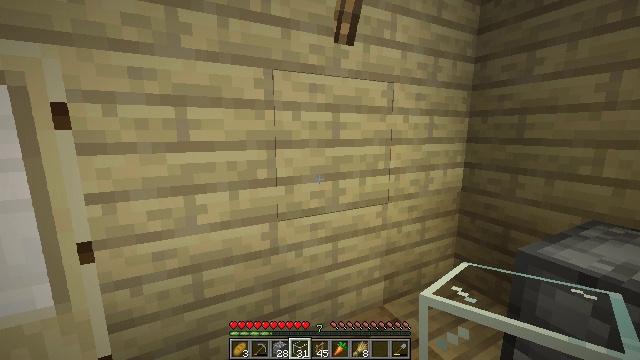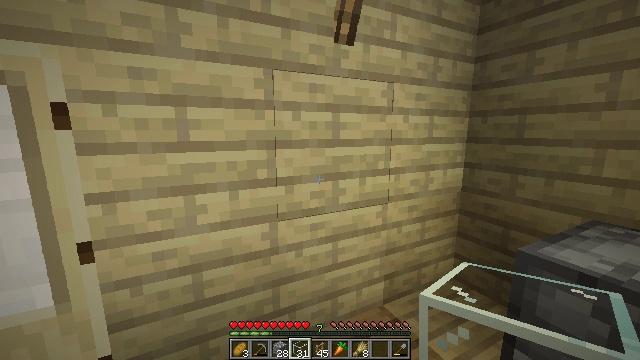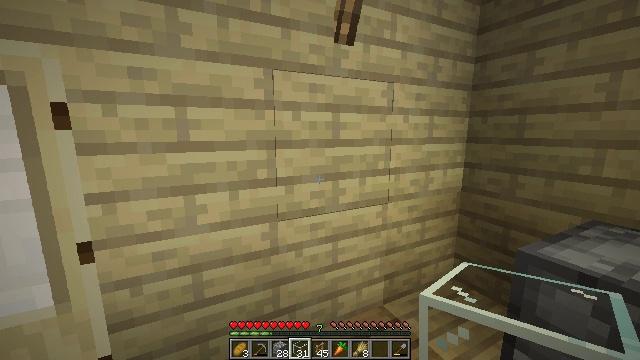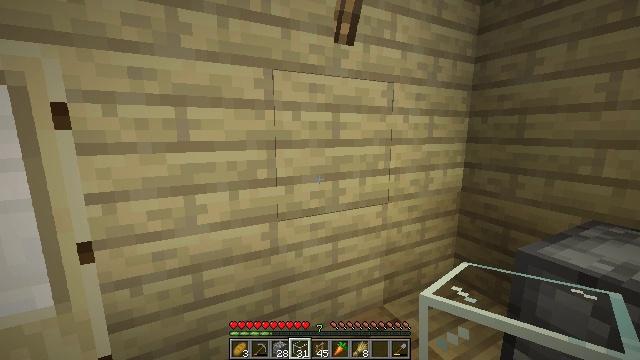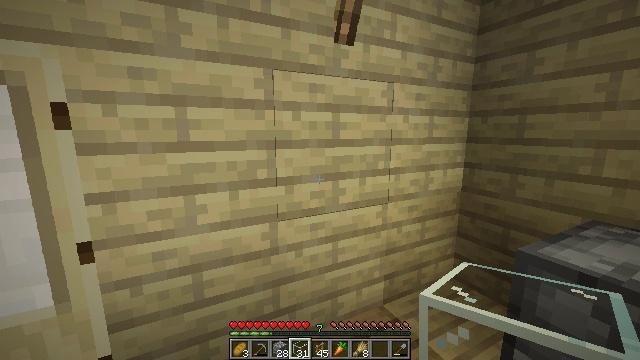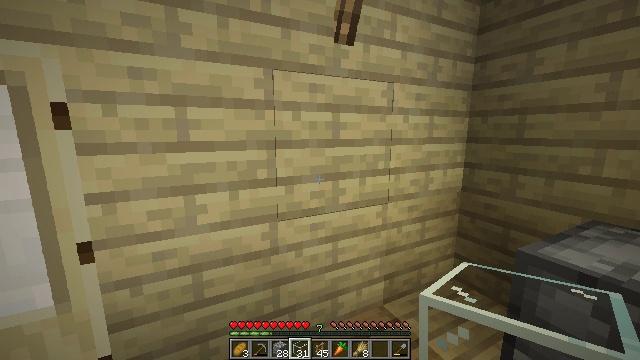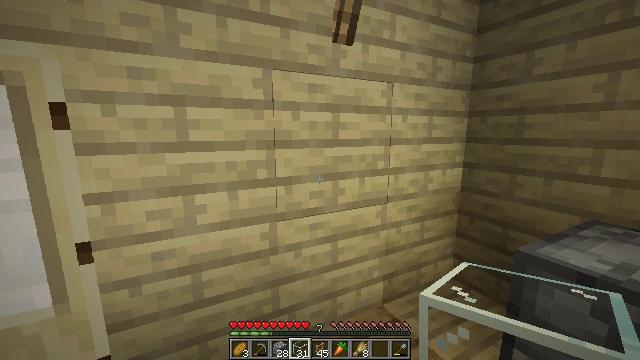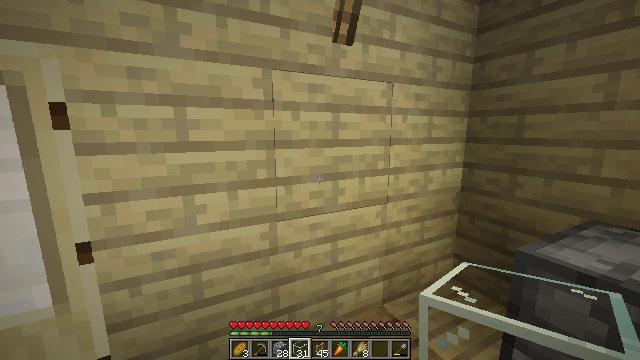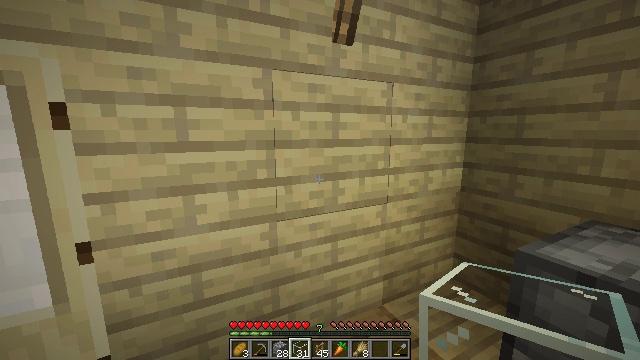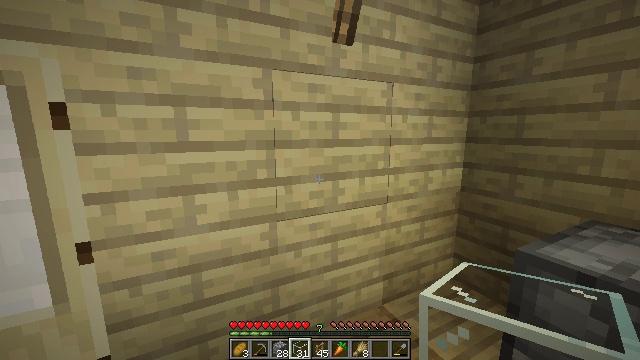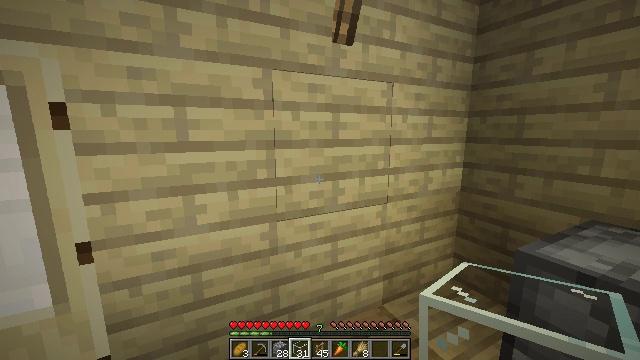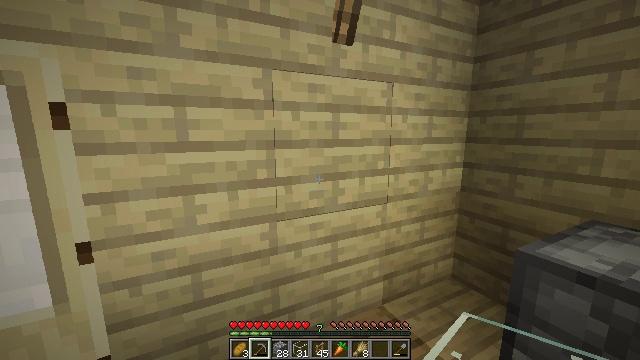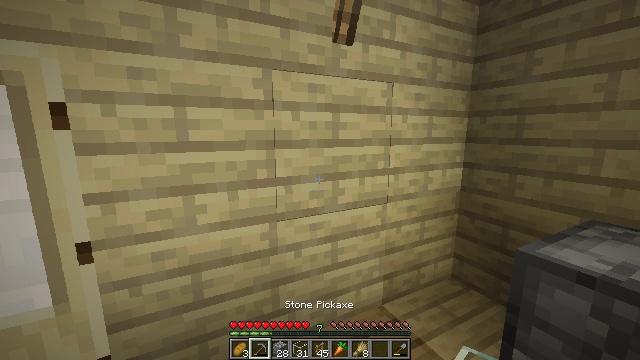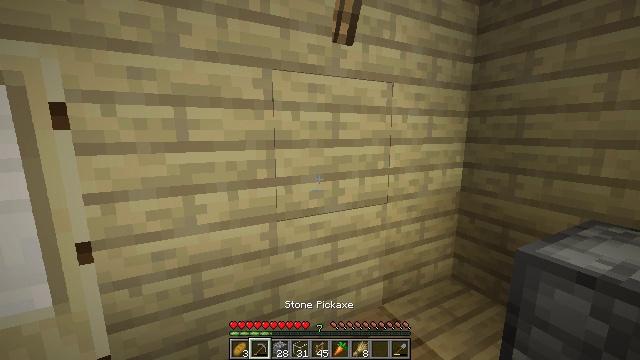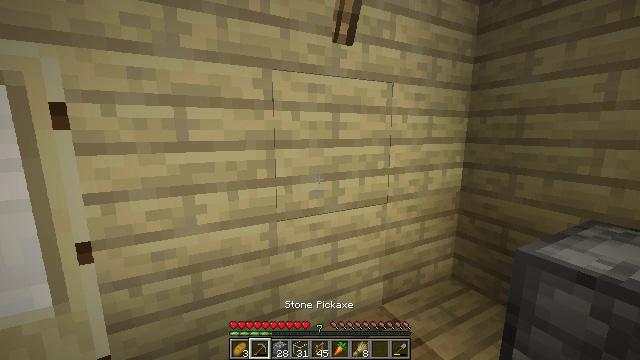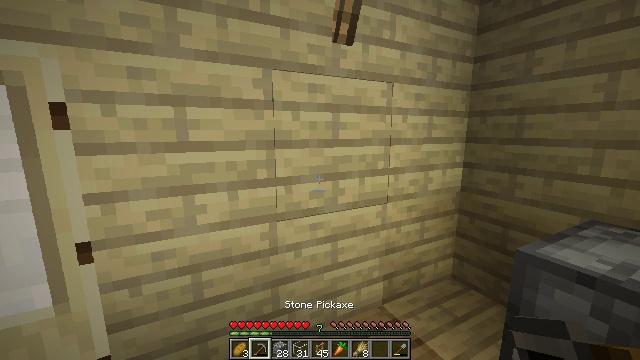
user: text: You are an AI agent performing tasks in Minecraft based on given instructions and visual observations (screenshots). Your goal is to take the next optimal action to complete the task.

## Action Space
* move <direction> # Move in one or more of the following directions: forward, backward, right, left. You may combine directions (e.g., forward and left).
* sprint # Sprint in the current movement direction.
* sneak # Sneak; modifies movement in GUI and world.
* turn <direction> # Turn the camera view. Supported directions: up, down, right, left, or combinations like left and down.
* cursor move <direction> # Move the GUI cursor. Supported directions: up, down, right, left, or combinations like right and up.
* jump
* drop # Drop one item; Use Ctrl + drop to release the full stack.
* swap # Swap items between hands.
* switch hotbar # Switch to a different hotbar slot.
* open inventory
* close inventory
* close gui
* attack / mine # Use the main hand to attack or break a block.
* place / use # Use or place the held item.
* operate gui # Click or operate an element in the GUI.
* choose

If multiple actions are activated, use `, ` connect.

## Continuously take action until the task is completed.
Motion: motion action
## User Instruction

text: Mine the birch planks.
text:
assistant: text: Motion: no_op
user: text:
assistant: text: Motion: no_op
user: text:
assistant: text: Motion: no_op
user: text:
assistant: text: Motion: no_op
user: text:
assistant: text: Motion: no_op
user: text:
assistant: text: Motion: no_op
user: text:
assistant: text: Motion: no_op
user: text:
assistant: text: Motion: no_op
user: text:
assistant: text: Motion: no_op
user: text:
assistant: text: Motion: no_op
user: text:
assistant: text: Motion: switch to hotbar 2
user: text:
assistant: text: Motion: switch to hotbar 2
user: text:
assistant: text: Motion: switch to hotbar 2
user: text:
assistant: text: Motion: switch to hotbar 2
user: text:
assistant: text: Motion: no_op
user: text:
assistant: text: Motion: no_op
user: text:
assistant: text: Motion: no_op
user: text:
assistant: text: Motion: no_op
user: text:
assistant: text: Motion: no_op
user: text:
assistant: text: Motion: no_op
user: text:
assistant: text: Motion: no_op
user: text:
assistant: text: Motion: no_op
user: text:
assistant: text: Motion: attack / mine
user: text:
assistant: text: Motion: attack / mine
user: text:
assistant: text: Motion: attack / mine
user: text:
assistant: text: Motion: attack / mine
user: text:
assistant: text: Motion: attack / mine
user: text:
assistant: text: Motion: attack / mine
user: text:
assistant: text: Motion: attack / mine
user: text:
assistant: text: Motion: attack / mine